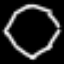
Label: octagon